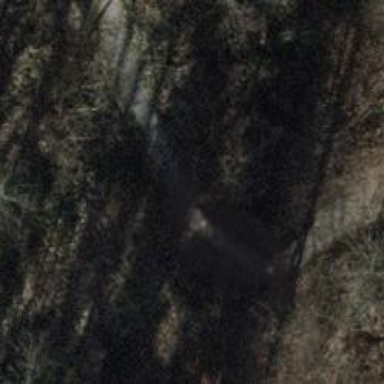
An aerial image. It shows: Culvert tunnel.